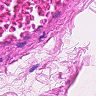
Metastatic tissue present: no